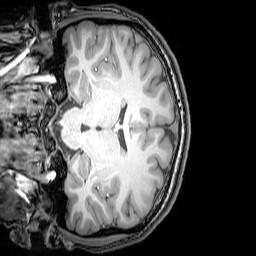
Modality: T1w
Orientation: coronal
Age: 22
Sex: male
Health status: healthy
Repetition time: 0.081 s
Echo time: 0.037 s